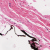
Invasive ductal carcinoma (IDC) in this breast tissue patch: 0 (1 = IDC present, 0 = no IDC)